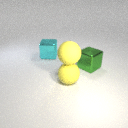
large cyan metal cube to the left of large yellow rubber sphere